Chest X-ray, AP view. Patient: 33 years old, sex M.
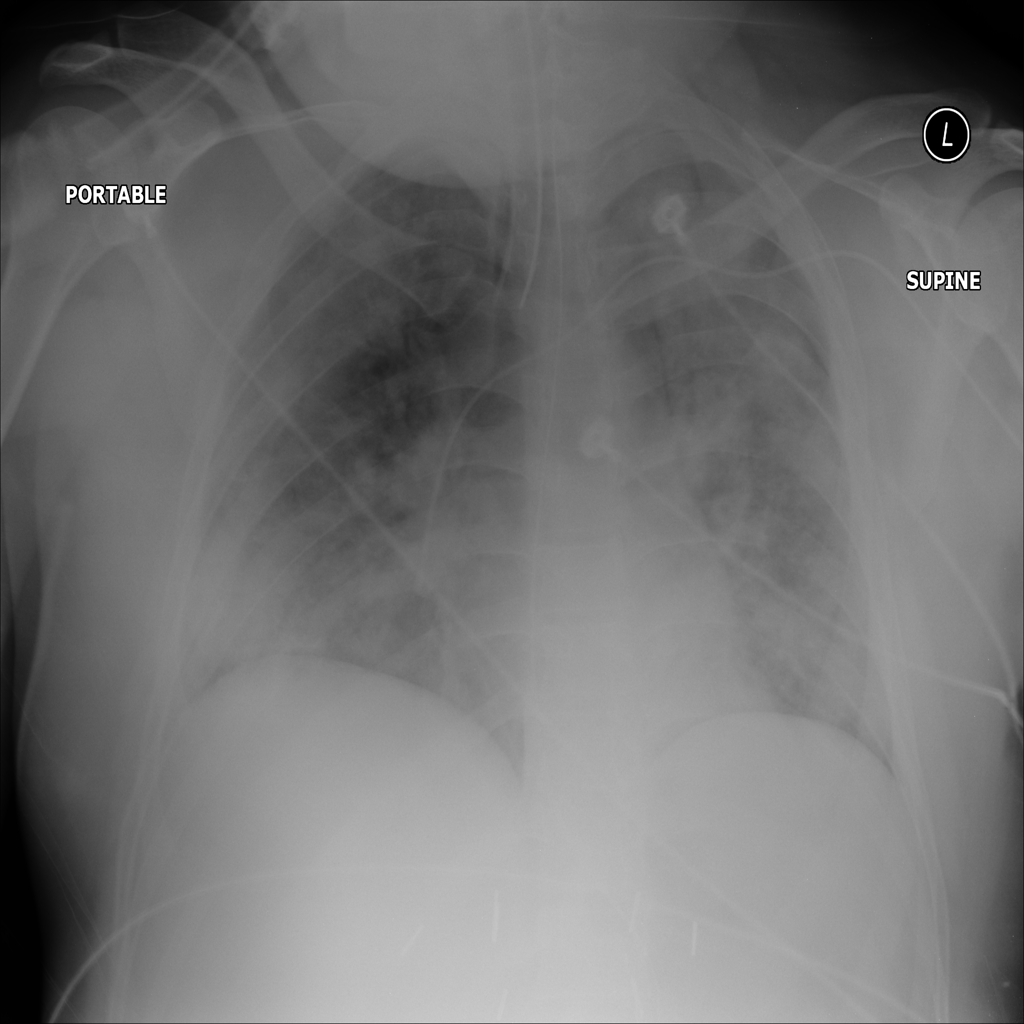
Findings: Infiltration